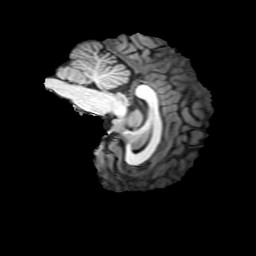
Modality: T1w
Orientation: sagittal
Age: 33
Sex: male
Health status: ill